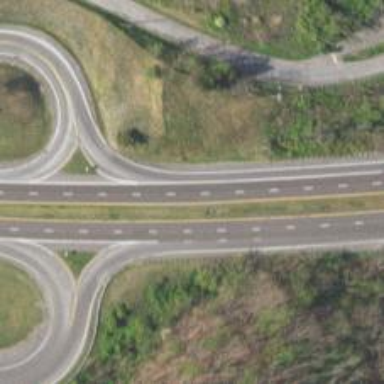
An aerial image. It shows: This image shows trunk highway that functions as expressway.